Interaction volume radius: 10 \u00c5
Interaction volume height: 15 \u00c5
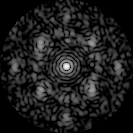
Disorder parameter: 0.5759